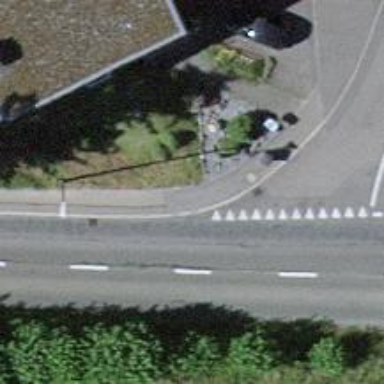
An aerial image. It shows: Kerb serving as barrier.